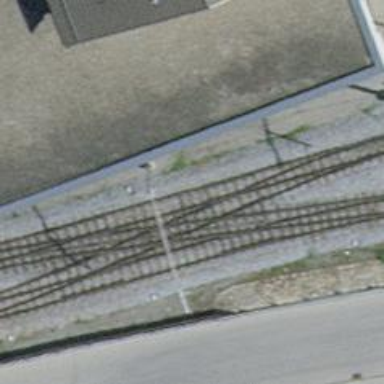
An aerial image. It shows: Railway crossing.